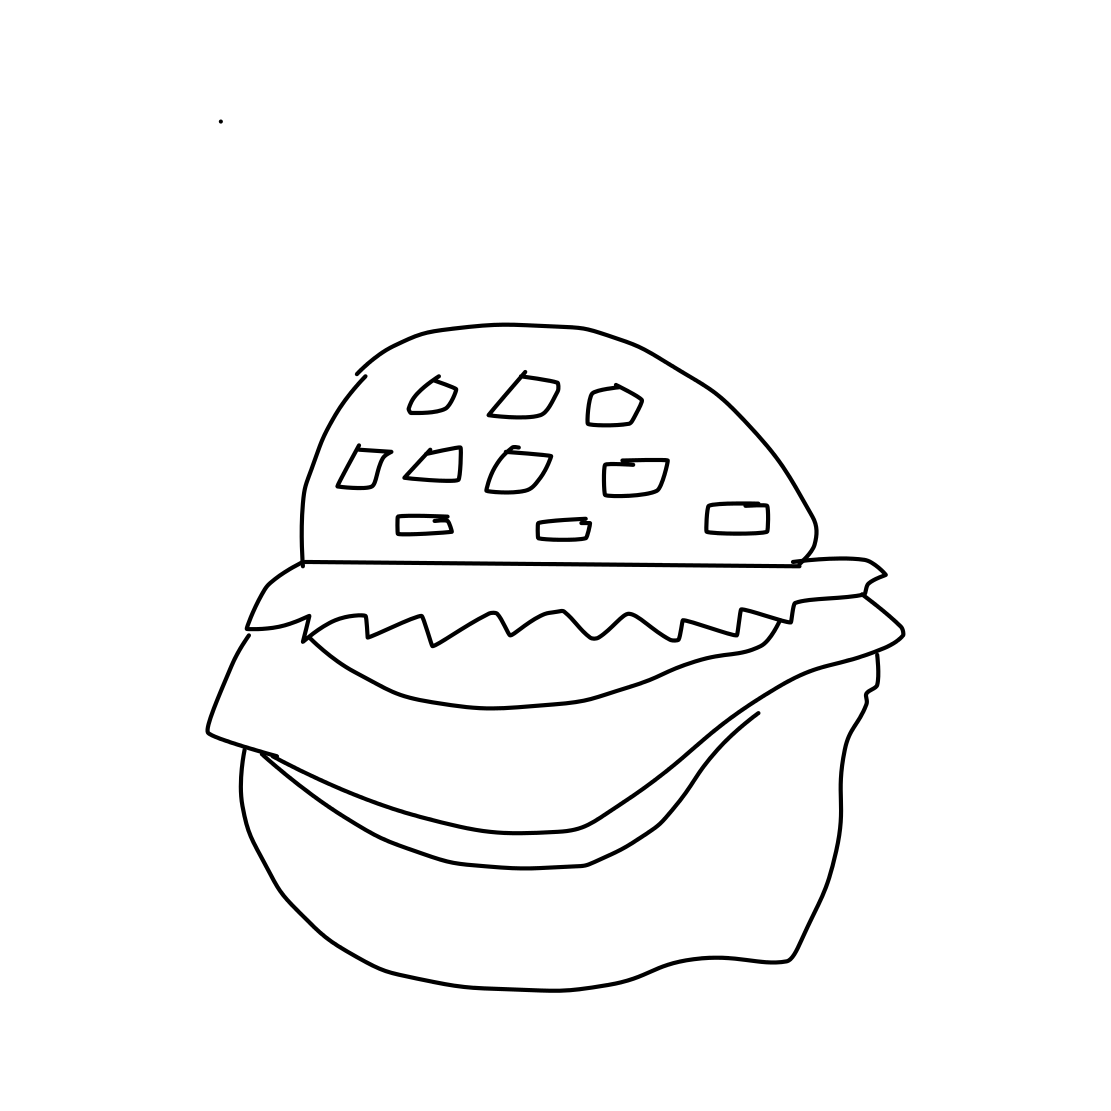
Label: hamburger